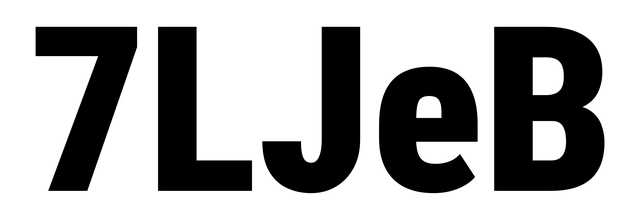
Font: Roboto_Condensed_Black